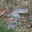
Label: 5